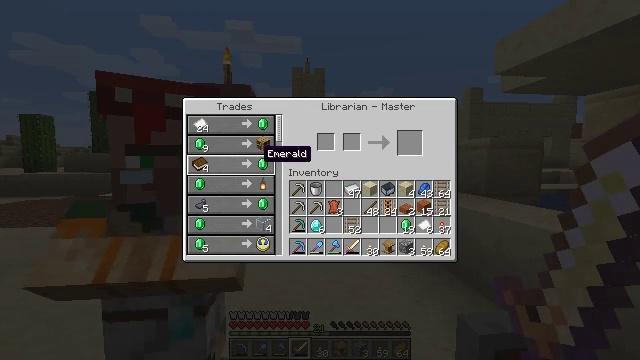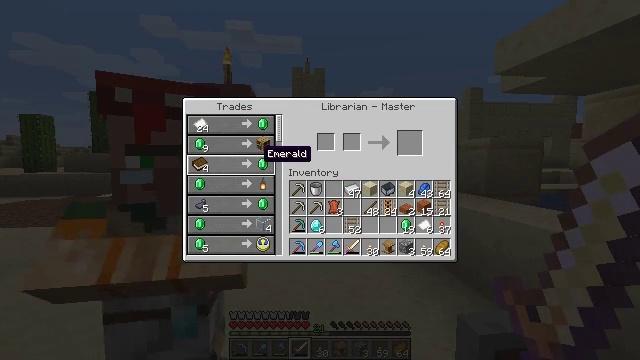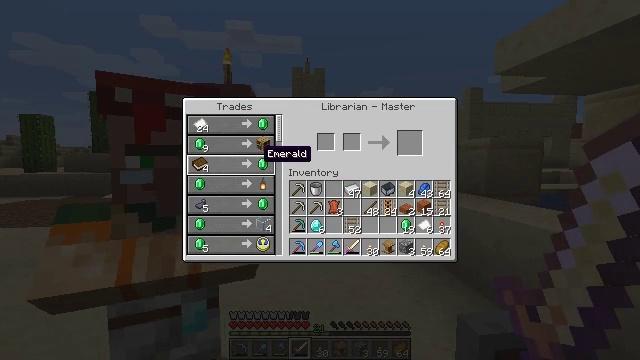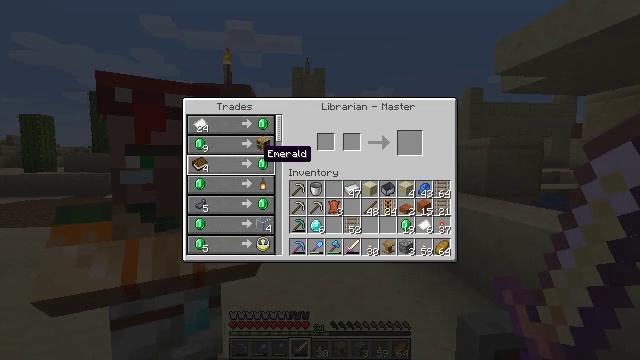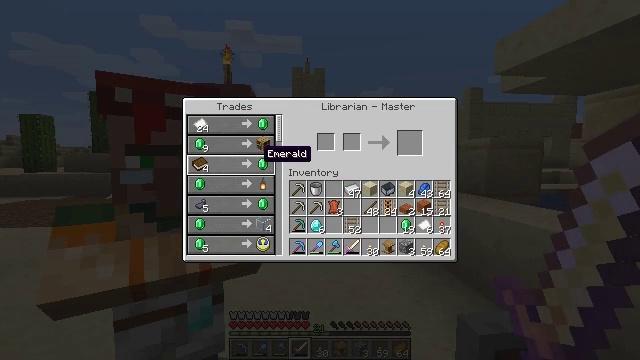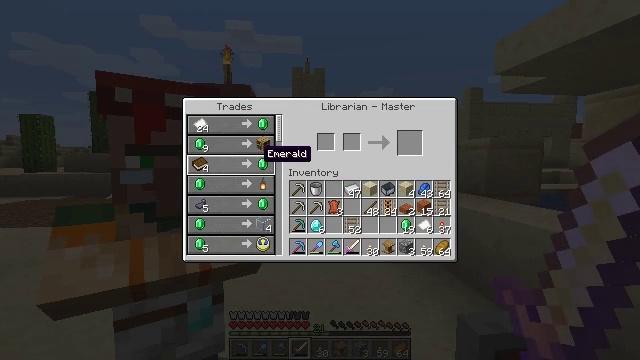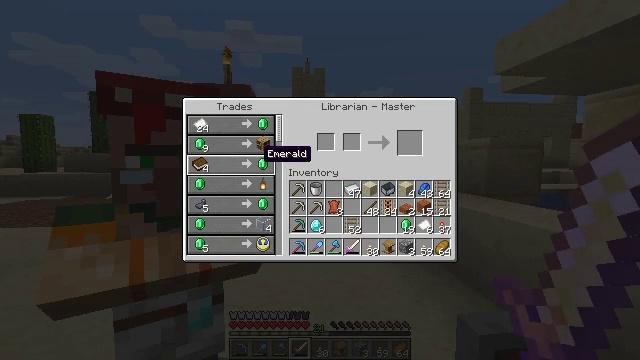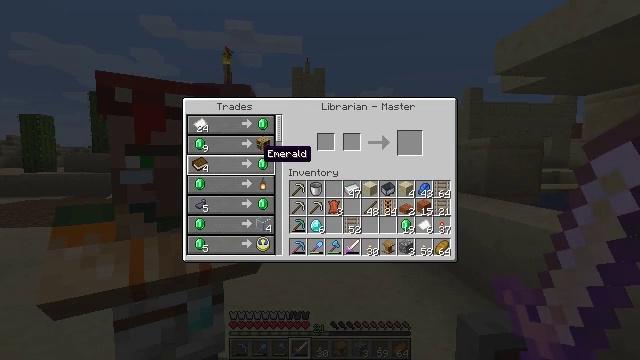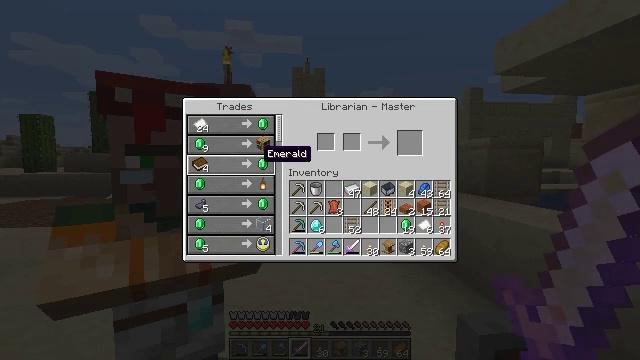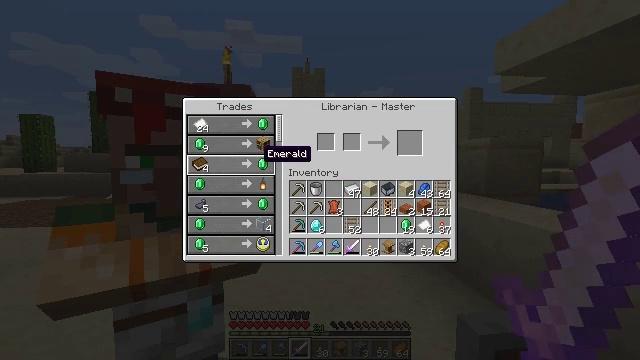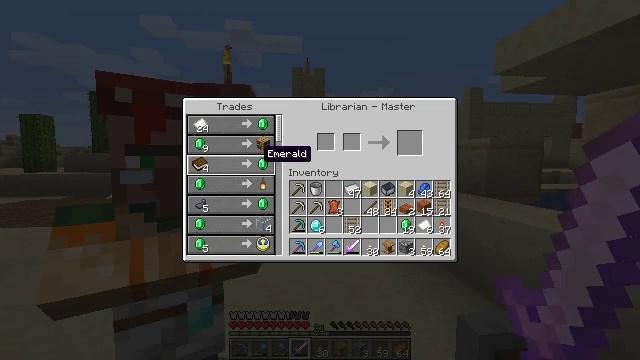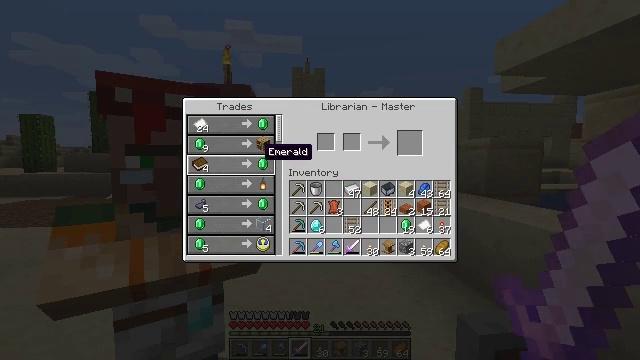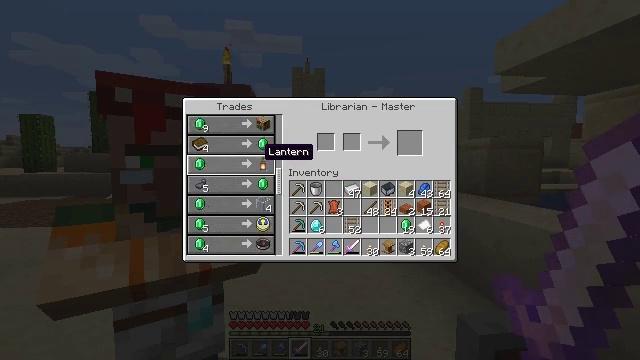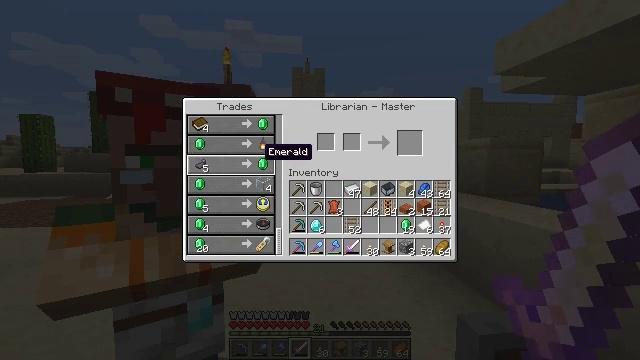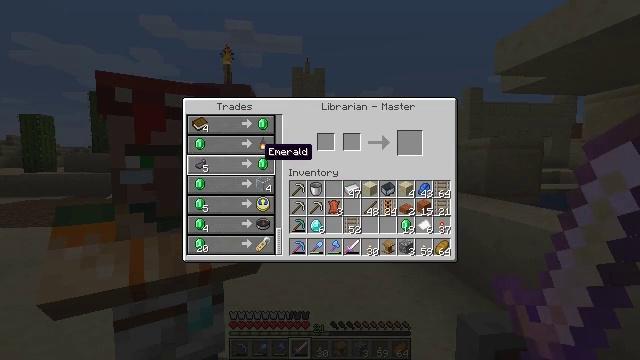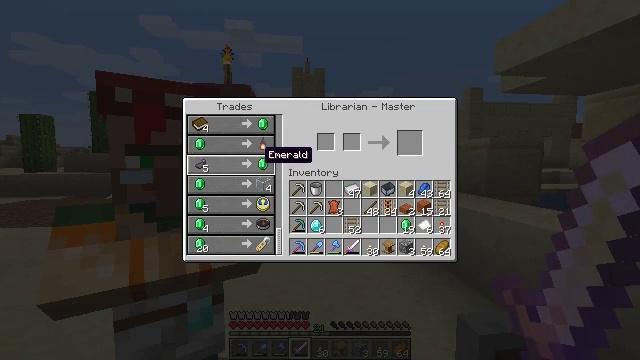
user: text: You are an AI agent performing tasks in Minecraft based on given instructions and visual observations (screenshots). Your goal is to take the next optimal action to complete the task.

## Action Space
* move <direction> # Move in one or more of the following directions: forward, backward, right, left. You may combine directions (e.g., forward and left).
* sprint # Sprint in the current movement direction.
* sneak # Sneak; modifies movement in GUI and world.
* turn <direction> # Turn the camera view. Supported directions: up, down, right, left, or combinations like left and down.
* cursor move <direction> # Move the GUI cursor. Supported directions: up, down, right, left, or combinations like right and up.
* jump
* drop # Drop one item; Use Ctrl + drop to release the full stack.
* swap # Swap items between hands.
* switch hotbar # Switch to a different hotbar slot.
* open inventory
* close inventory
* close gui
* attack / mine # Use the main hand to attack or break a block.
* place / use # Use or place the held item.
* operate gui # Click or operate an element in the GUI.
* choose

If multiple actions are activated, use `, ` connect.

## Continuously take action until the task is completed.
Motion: motion action
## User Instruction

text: Break the acacia fence to collect it.
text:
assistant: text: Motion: no_op
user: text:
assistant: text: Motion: no_op
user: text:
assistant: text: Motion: no_op
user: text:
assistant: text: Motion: no_op
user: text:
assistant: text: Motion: no_op
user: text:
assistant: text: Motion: no_op
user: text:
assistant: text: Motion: no_op
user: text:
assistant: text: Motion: no_op
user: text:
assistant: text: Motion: no_op
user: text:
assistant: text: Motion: no_op
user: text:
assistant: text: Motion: no_op
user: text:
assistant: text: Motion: no_op
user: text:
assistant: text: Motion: no_op
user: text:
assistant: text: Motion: no_op
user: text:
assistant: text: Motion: no_op
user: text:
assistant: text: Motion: no_op
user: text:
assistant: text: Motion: no_op
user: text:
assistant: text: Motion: no_op
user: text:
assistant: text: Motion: no_op
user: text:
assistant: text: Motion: no_op
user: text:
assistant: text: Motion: no_op
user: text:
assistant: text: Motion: no_op
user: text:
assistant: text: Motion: no_op
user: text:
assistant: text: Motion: no_op
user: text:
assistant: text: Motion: no_op
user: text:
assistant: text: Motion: no_op
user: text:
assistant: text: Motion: no_op
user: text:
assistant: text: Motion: no_op
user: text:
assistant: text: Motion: no_op
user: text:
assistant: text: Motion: no_op